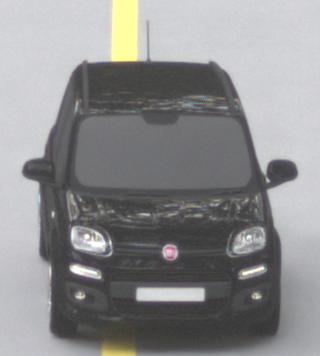
Make: Fiat
Model: Panda 1.2 8V
Detailed model: Panda (312)
Model produced from: 2013/02
Model produced until: 2013/12
Doors: 5
Color: black
Road condition: dry road
Daytime: morning or afternoon
Contrast: low contrast